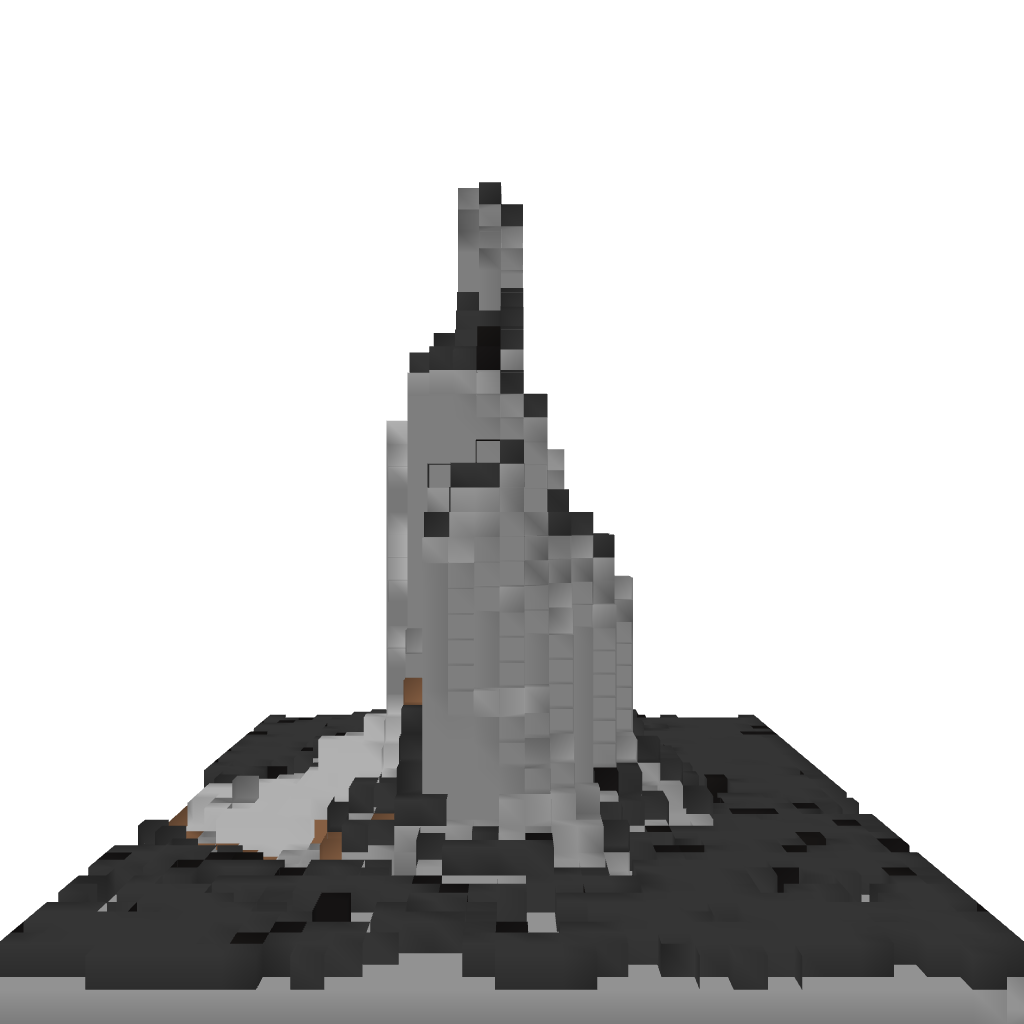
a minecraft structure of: Mini Mountain With WaterFall